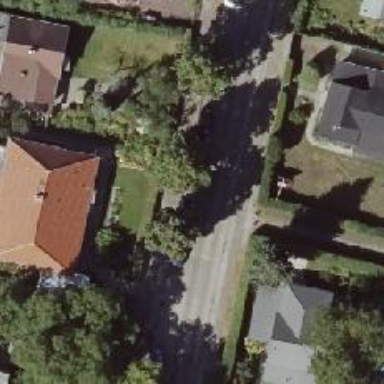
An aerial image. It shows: Residential road with concrete surface. There are sidewalks on both sides.